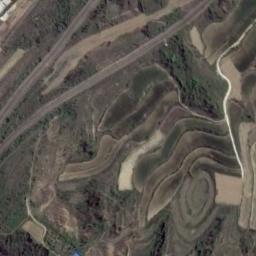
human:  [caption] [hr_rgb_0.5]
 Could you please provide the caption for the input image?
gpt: The bare and green terrace is next to some trees .

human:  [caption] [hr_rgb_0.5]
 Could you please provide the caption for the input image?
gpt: There are several roads on the terrace .

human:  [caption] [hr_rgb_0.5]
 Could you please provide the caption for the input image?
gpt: A large layer of brown and green mixed terraces with several winding narrow paths .

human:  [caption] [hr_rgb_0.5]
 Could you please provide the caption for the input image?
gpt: There is a terrace filled with water .

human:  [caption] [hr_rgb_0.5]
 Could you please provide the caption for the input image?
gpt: There are some paths near the terraces .